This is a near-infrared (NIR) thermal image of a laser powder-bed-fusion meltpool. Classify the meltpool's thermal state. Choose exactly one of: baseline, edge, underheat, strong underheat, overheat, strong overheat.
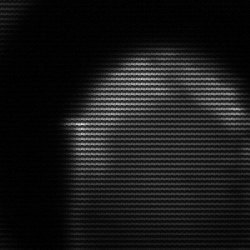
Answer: edge